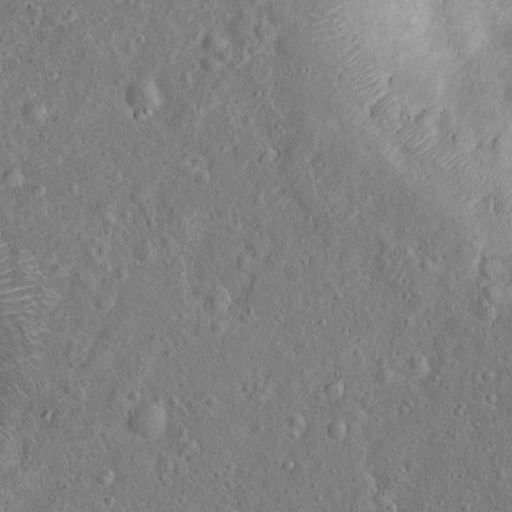
Classes present: Background, Cone